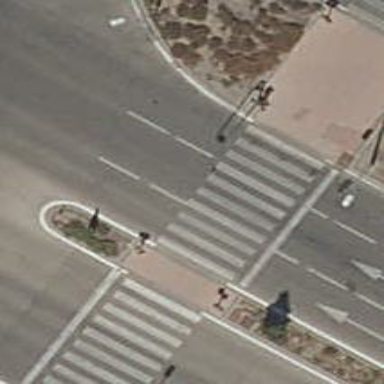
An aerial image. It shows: Zebra crossing with traffic signals. The crossing is marked by traffic lights.